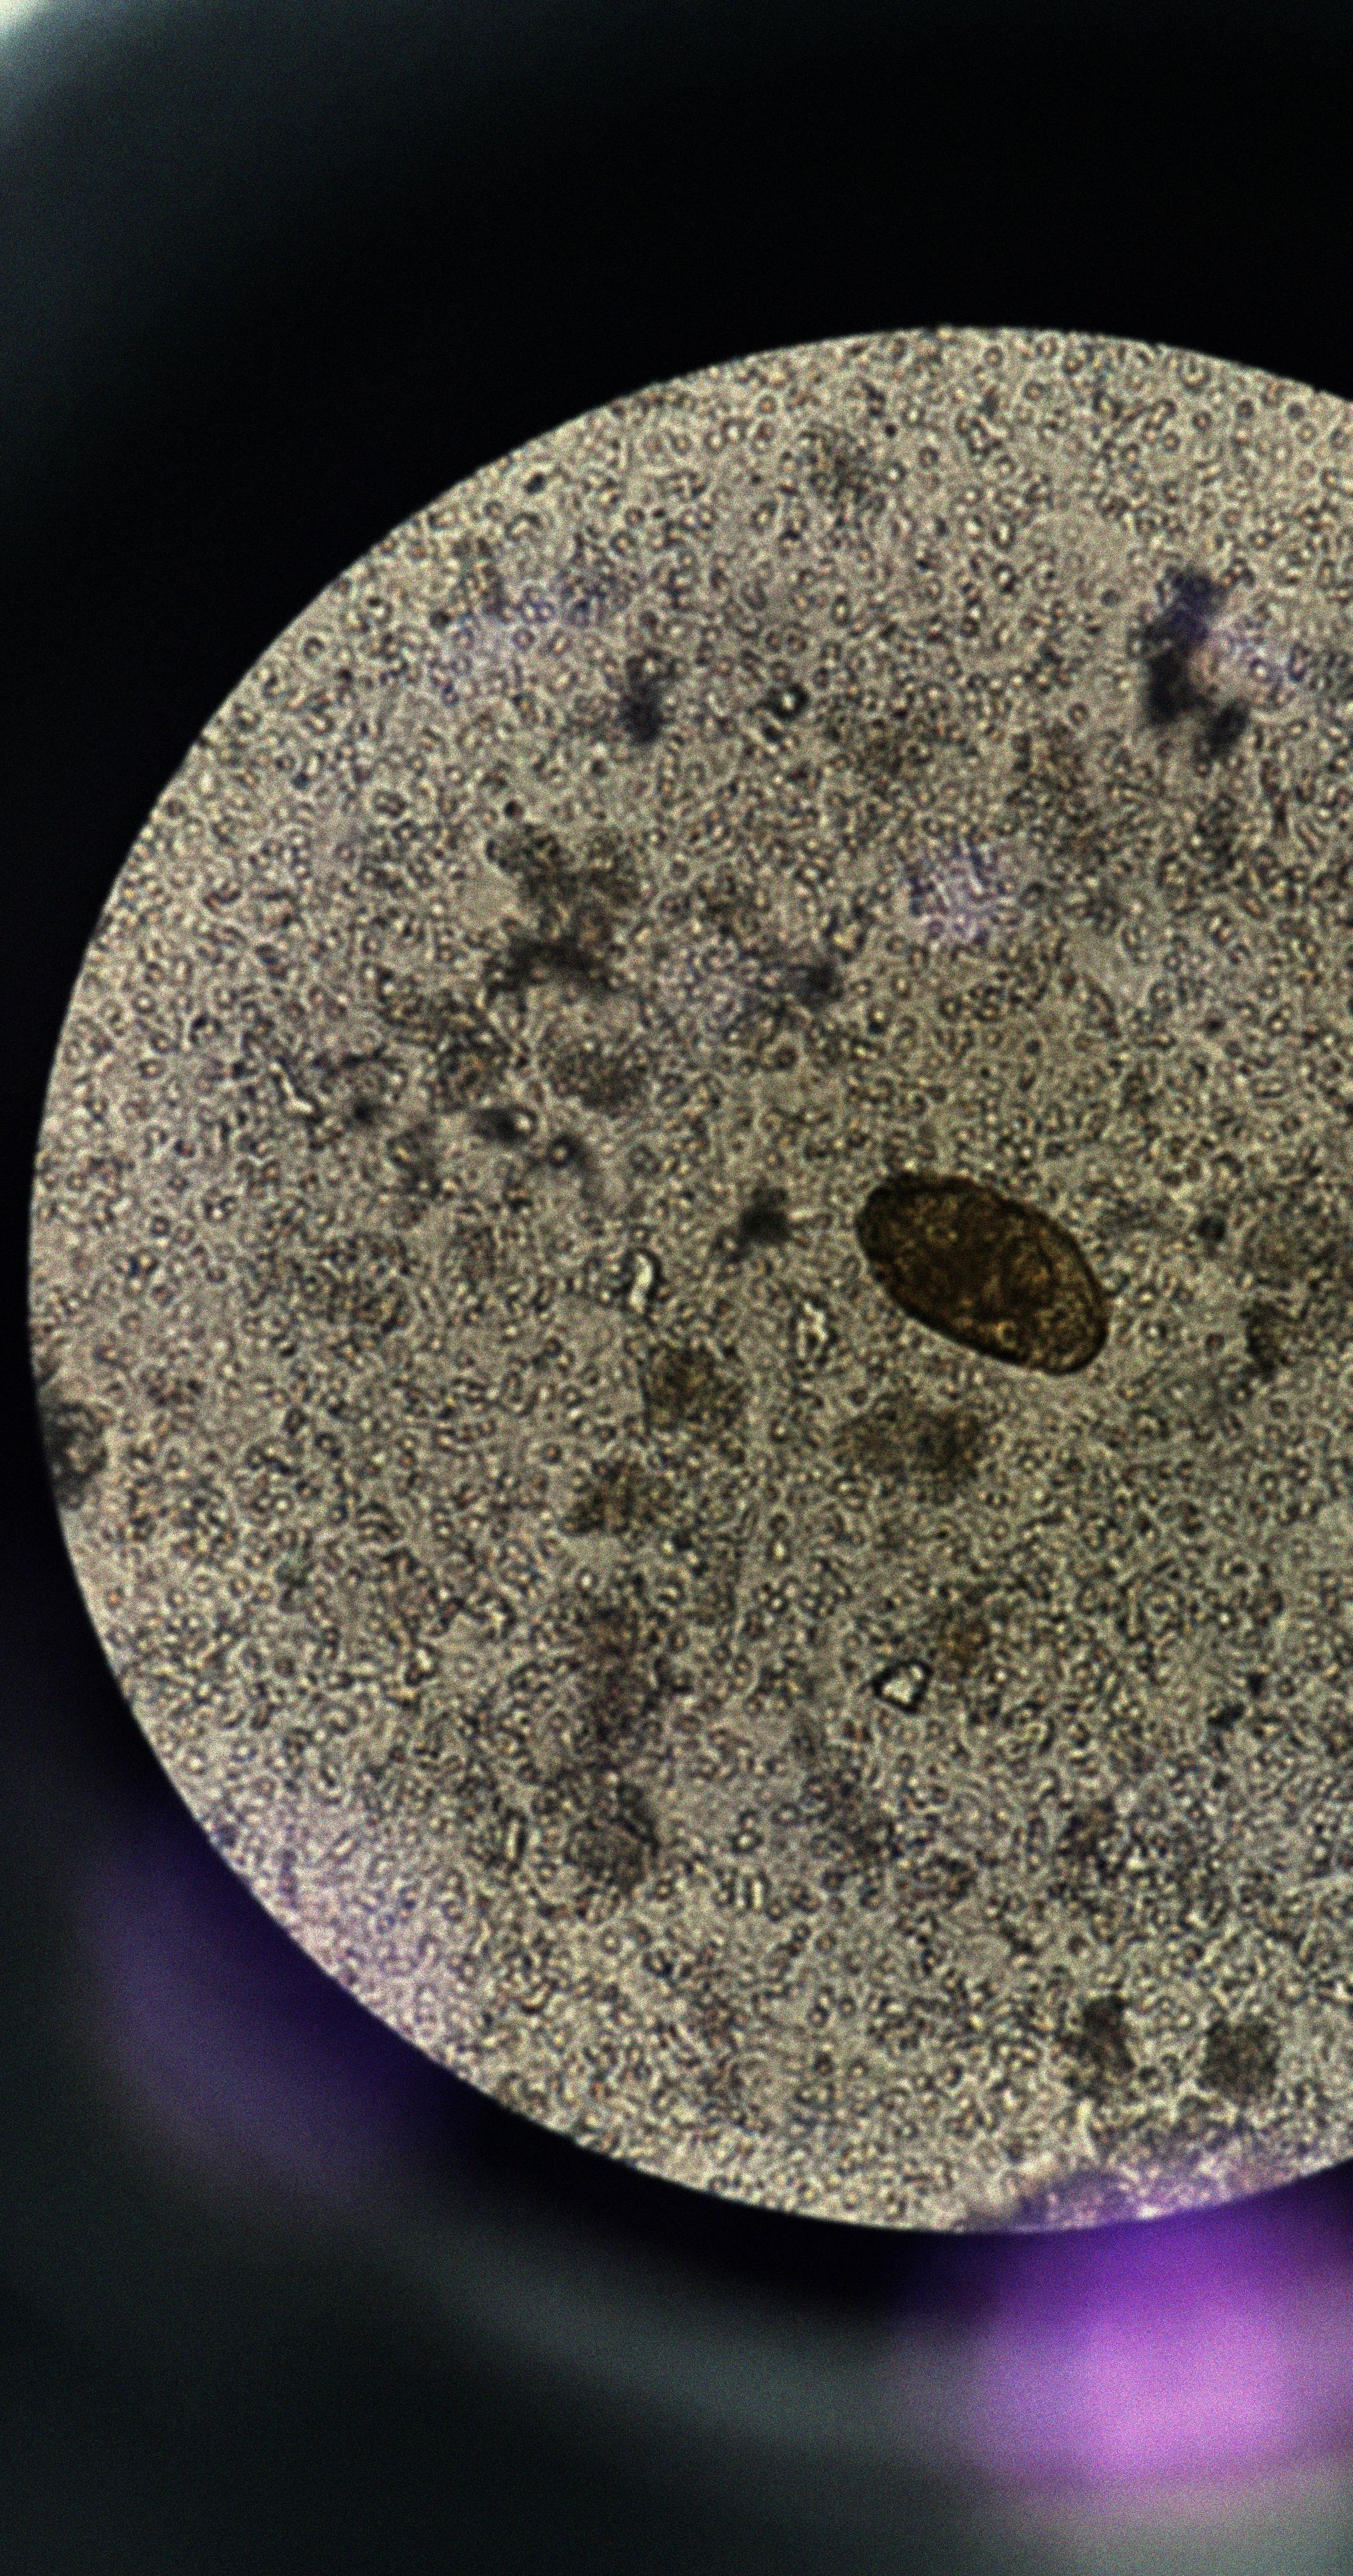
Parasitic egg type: Paragonimus spp